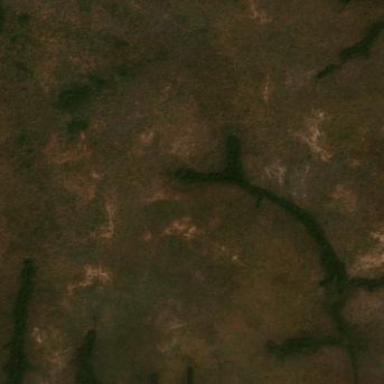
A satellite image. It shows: Forest area.